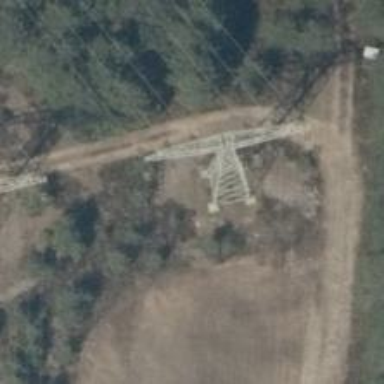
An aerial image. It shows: Lattice tower used for power transmission. The power line management is straight.